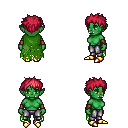
a pixel art fantasy rpg character, female body template, orc, green skin, green tattered cape, metal pants, ruby red bedhead hairstyle, cloth bracers, gold boots, four views (front, back, left, right), 2x2 character sprite sheet, small pixel art, hard edges, no anti-aliasing